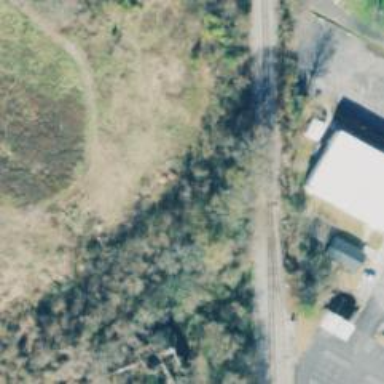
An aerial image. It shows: Abandoned railway spur.